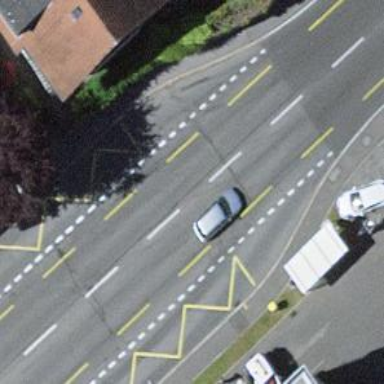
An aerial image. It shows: Bus stop for trolleybuses with designated stop position for public transport.